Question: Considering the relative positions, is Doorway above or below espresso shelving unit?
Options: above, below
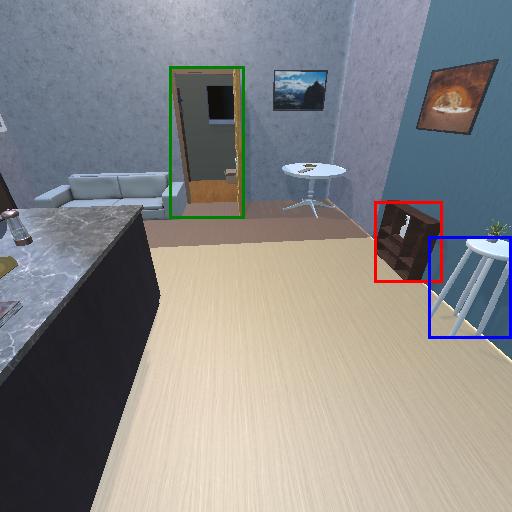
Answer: above